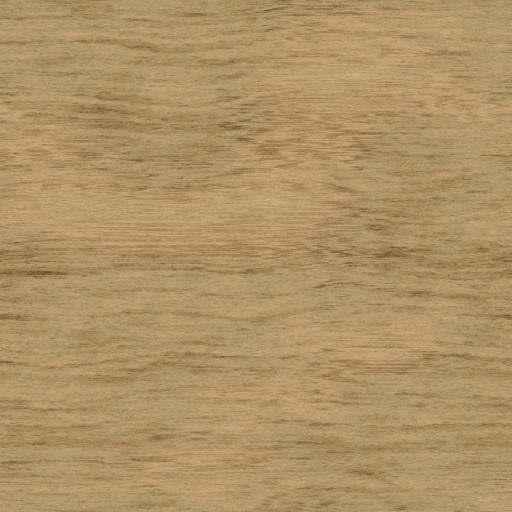
Tags: clean fine light smooth wood wooden